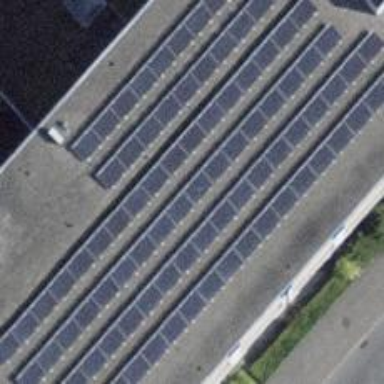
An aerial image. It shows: Solar photovoltaic panel generator.